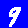
Digit: 9